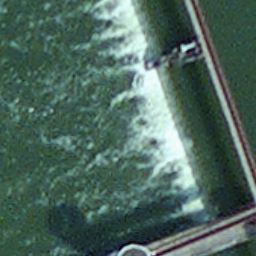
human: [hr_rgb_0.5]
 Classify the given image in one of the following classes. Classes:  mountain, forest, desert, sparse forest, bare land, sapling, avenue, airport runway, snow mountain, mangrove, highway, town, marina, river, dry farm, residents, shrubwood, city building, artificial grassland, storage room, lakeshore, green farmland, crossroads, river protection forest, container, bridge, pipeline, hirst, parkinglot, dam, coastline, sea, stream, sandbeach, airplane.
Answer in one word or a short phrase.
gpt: dam